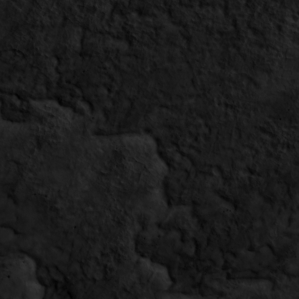
Label: non_frost